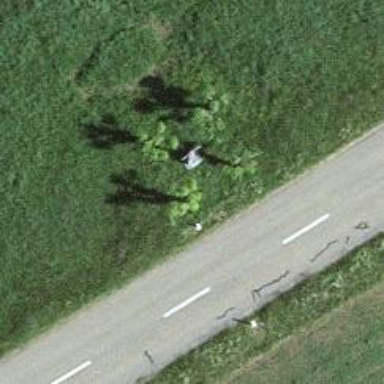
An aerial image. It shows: Wayside cross with historic significance.